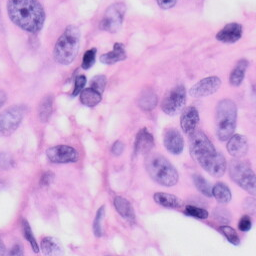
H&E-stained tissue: Skin